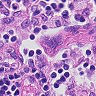
Metastatic tissue present: no